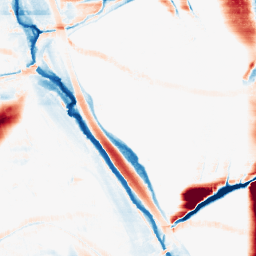
Category: morphological
Decomposition family: morphological_rect
Decomposition parameters: operation: average
width: 50
height: 10
Upsampling method: sinc_hamming
Upsampling parameters: scale: 4
kernel_size: 8
Upsampling scale: 4